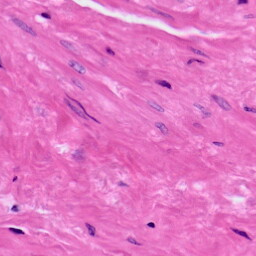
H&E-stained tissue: Prostate